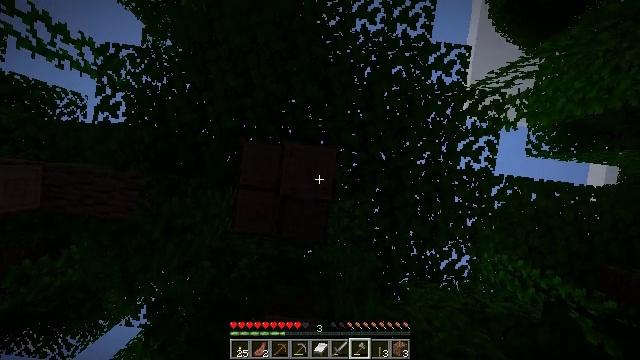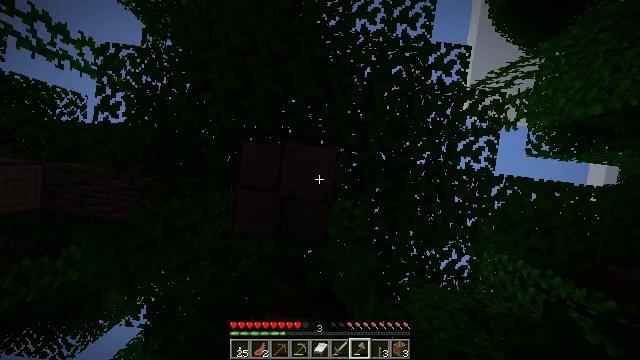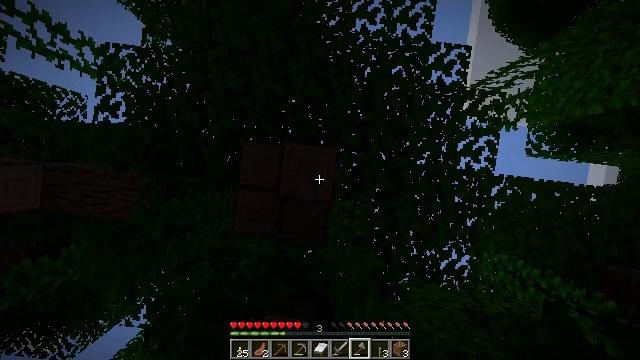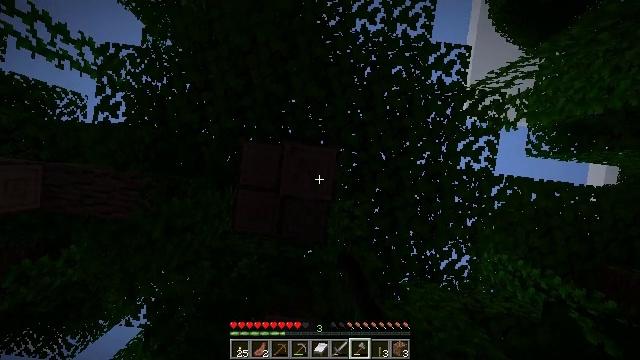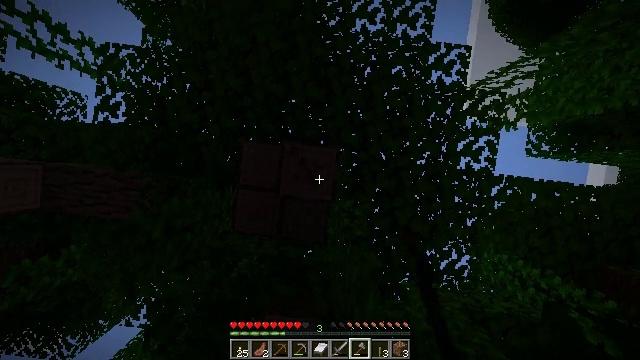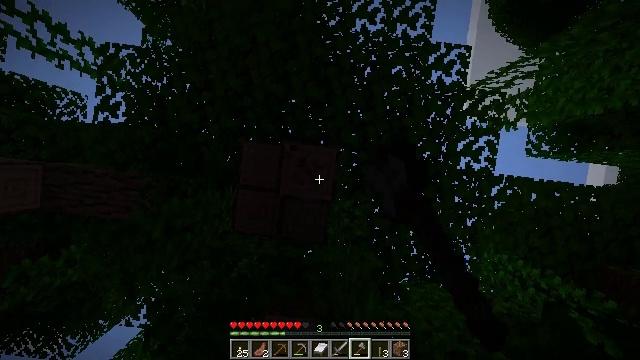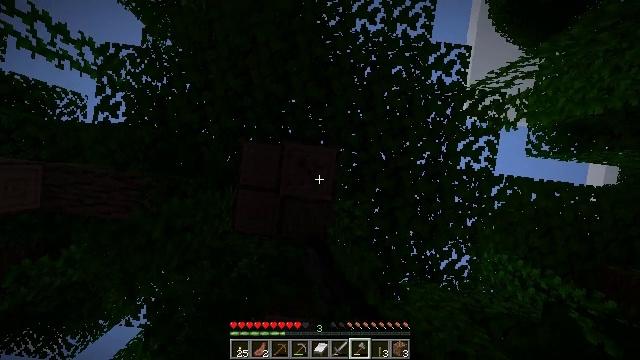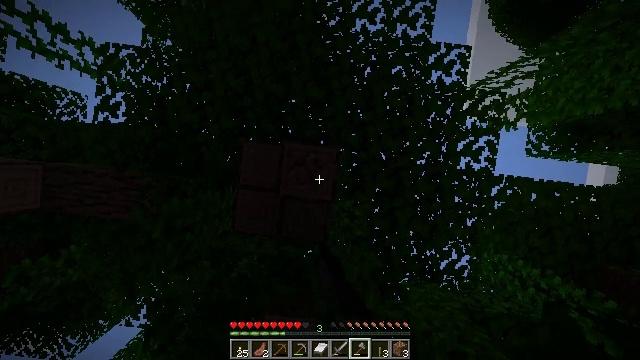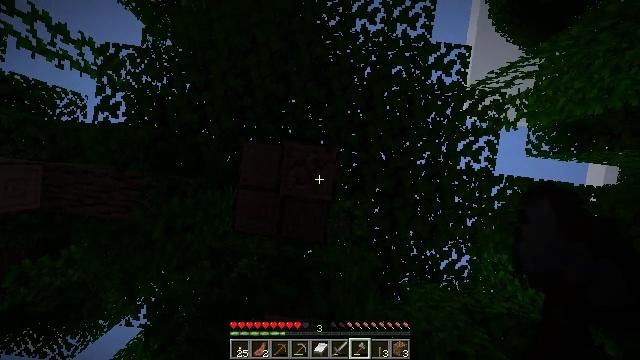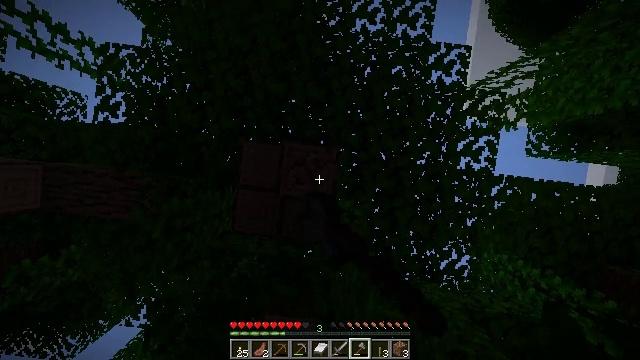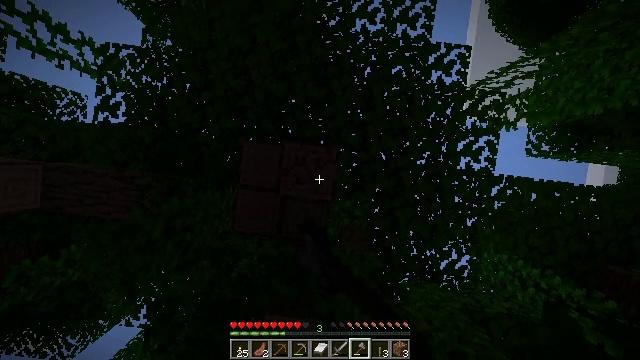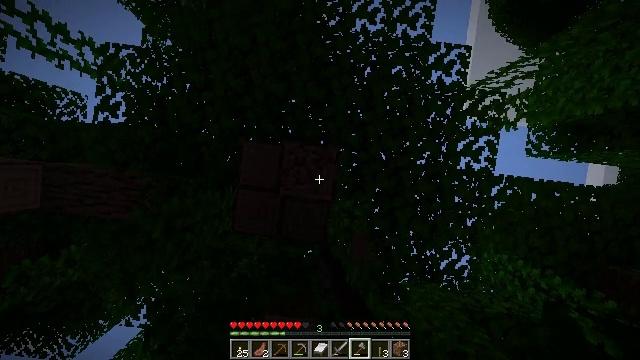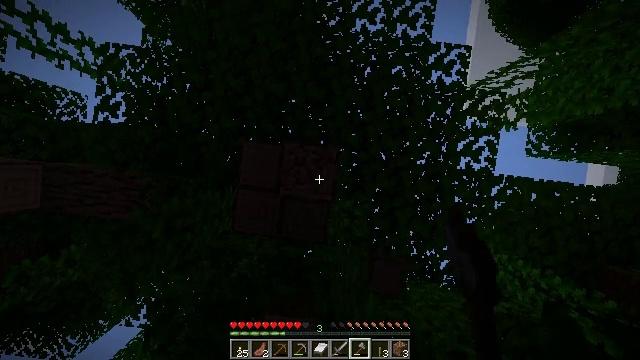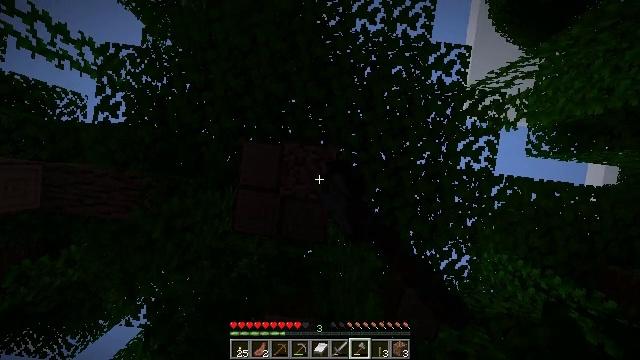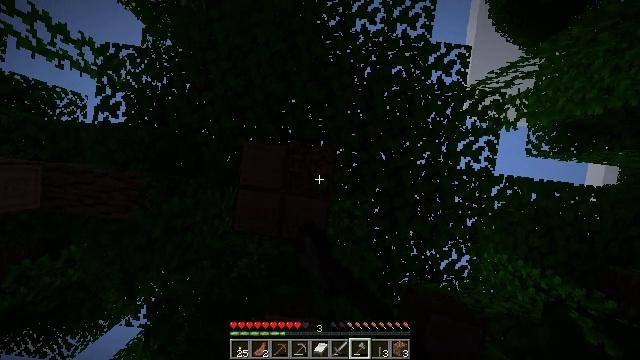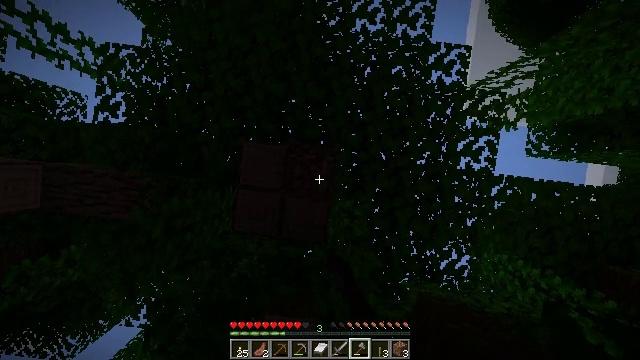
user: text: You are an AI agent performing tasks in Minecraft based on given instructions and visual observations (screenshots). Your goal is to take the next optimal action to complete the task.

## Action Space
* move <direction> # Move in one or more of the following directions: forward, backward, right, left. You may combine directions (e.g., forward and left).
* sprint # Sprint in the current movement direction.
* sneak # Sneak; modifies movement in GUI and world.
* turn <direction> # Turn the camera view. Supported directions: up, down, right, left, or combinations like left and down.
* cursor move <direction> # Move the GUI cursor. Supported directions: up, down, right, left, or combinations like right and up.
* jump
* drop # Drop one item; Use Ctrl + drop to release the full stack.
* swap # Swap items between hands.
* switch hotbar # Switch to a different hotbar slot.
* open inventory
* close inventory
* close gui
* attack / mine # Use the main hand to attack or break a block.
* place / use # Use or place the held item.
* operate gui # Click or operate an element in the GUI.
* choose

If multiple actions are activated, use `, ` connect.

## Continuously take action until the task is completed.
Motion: motion action
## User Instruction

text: Break the jungle log to gather wood.
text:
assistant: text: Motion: attack / mine
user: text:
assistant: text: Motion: attack / mine
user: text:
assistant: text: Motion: attack / mine
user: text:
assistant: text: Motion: attack / mine
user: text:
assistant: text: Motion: attack / mine
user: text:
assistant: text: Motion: attack / mine
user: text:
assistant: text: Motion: attack / mine
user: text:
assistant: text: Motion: attack / mine
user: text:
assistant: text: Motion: attack / mine
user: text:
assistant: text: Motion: attack / mine
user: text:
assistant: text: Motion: attack / mine
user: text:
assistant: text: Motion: attack / mine
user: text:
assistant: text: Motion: attack / mine
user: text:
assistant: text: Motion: attack / mine
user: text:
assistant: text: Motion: attack / mine
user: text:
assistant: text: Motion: attack / mine
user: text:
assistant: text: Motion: attack / mine
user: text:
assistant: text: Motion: attack / mine
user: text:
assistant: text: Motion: attack / mine